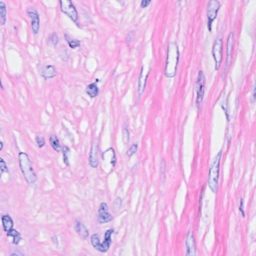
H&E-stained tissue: Breast